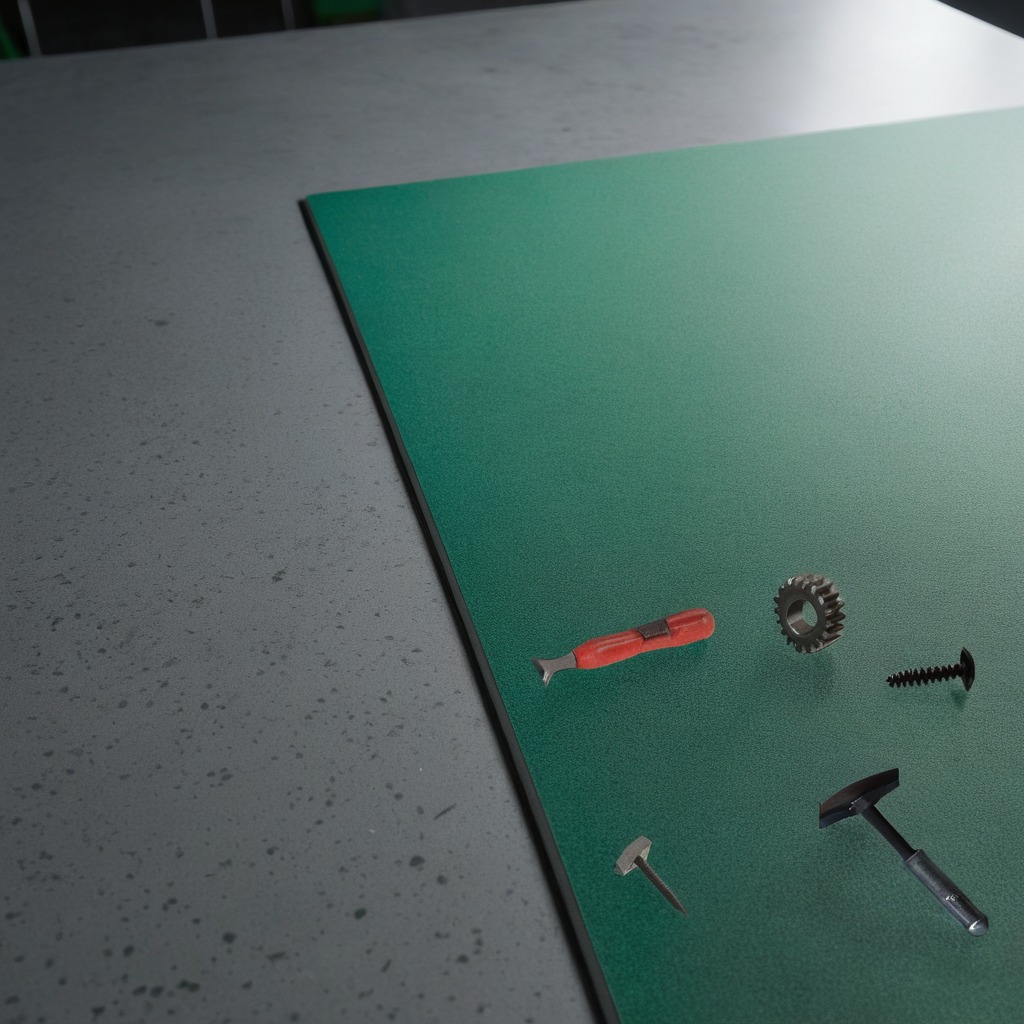
A steel gear with teeth, a utility knife, a metal machine screw, an iron nail, and a hammer are lying on a clean granite tabletop.